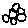
Label: flower